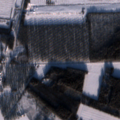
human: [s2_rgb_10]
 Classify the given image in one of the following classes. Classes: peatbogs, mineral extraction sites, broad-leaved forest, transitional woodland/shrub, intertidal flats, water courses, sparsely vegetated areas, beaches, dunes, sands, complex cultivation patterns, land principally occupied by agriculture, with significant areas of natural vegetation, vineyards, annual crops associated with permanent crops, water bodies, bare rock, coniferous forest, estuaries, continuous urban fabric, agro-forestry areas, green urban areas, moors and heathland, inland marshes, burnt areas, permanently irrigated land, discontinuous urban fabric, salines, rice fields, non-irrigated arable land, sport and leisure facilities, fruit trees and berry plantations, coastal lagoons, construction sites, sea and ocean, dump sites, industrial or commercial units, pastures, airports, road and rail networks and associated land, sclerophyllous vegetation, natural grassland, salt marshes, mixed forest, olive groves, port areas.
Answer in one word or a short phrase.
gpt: non-irrigated arable land, land principally occupied by agriculture, with significant areas of natural vegetation, broad-leaved forest, mixed forest, transitional woodland/shrub, peatbogs